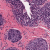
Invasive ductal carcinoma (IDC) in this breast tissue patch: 0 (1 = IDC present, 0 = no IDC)